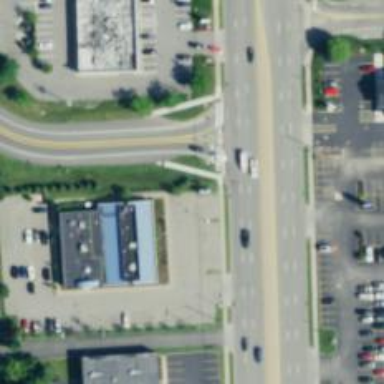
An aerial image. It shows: Asphalt road designated for service vehicles.